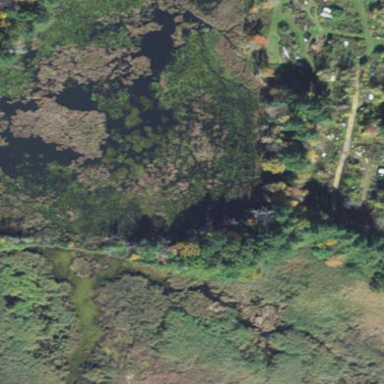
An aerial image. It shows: Marshy wetland area.